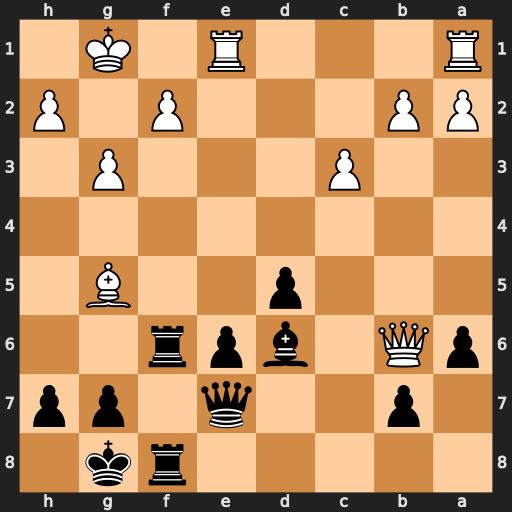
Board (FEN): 5rk1/1p2q1pp/pQ1bpr2/3p2B1/8/2P3P1/PP3P1P/R3R1K1
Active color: b
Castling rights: -
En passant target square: -
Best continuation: Bc5 Qxc5 Qxc5